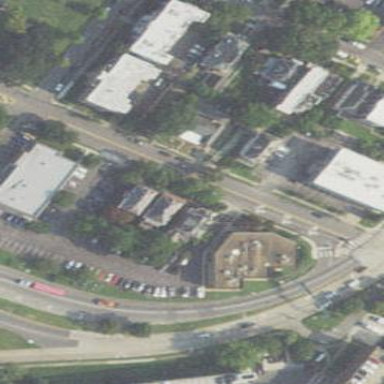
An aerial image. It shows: Commercial area with clinic providing healthcare services.